Question: I already have an idea as to how I'm going to do this - I'm just curious about whether my method is the most efficient.
So for instance, let's say that for whatever reason, I have the following table:

The first 4 columns in the table are all repeated - they just say info about the employee. The reason these rows repeat is because that employee handles multiple clients.
In some cases, I am missing info on the Age and Employee duration of an employee. Another colleague gave me this information in an excel sheet.
So now, I have info on Brian's and Dennis' age and employment duration, and I need to fill all rows with their employee IDs based on the information. My plan for doing that is this:
'''
data = {"14": # Brian's Employee ID
{"Age":31,
:"Employment Duration":3},
"21": # Dennis' Employee ID
{"Age":45,
"Employment Duratiaon":12}
}
'''
After making the above dictionary of dictionaries with the necessary values, my plan is to iterate over each row in the above dataframe, and fill in the 'Age' and 'Employment Duration' columns based on the value in 'Employee ID':
'''
for index, row in df.iterrows:
if row["Employee ID"] in data:
row["Age"] = data["Employee ID"]["Age"]
row["Employment Duration"] = data["Employee ID"]["Employement Duration"]
'''
That's my plan for populating the missing values!
I'm curious about whether there's a simpler way that's just not presenting itself to me, because this was the first thing that sprang to mind!
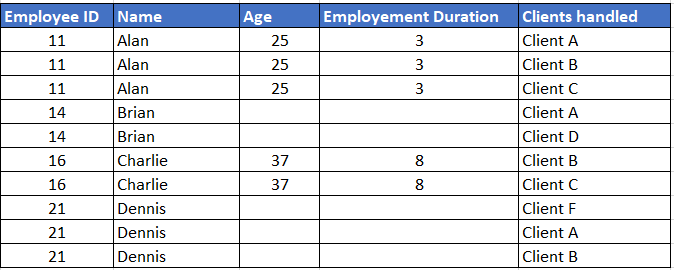
Answer: Don't iterate over rows in pandas when you can avoid it. Instead maximize the pandas library with actions like this:
Assume we have a dataframe:
'''
data = pd.DataFrame({
'name' : ['john', 'john', 'mary', 'mary'],
'age' : ['', '', 25, 25]
})
'''
Which looks like:
'''
name age
0 john
1 john
2 mary 25
3 mary 25
'''
We can apply a lambda function like so:
'''
data['age'] = data.apply(lambda x: 27 if x.name == 'john' else x.age, axis=1)
'''
Or we can use pandas .loc:
'''
data['age'].loc[data.name == 'john'] = 27
'''
Test them out and compare how long each take to execute vs. iterating over rows.